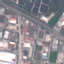
Land use / land cover class: Industrial